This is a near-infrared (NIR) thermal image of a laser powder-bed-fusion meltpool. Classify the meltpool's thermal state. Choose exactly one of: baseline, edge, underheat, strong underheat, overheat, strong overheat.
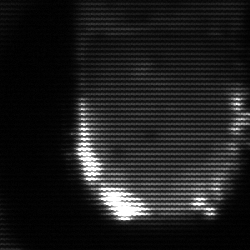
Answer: baseline